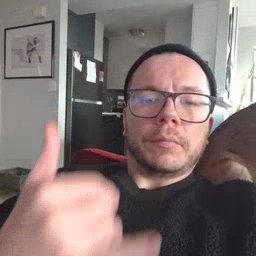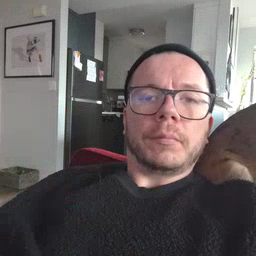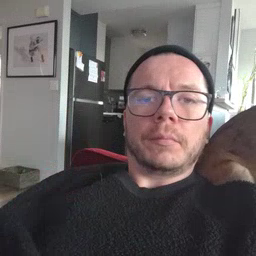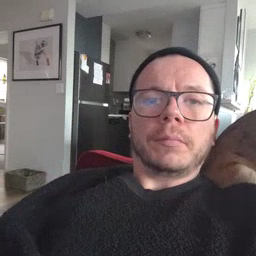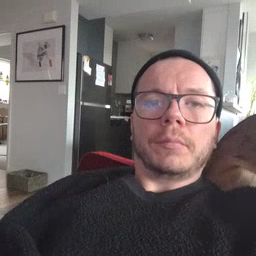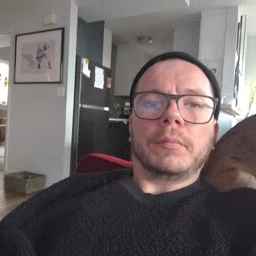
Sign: callonphone